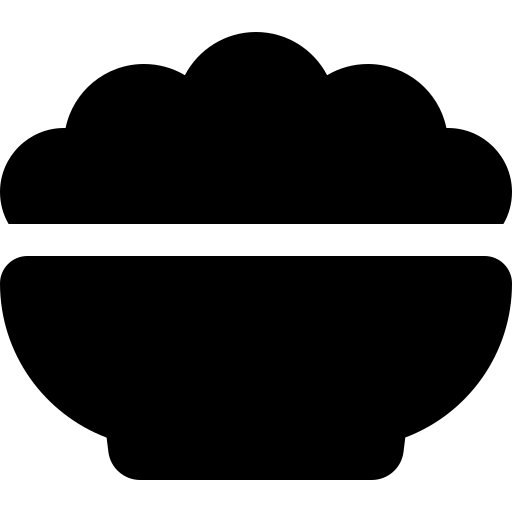
Tags: icon, FontAwesome, fa-icon, solid, bowl, food